Field crop: tomato
Growth stage: 1
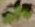
Species: solanum